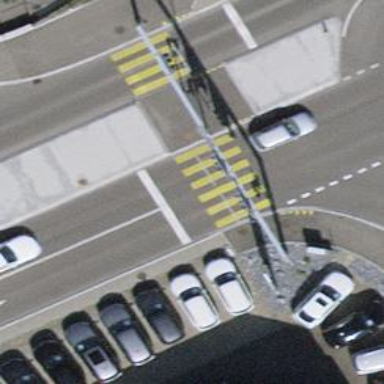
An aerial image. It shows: Zebra crossing on the road.